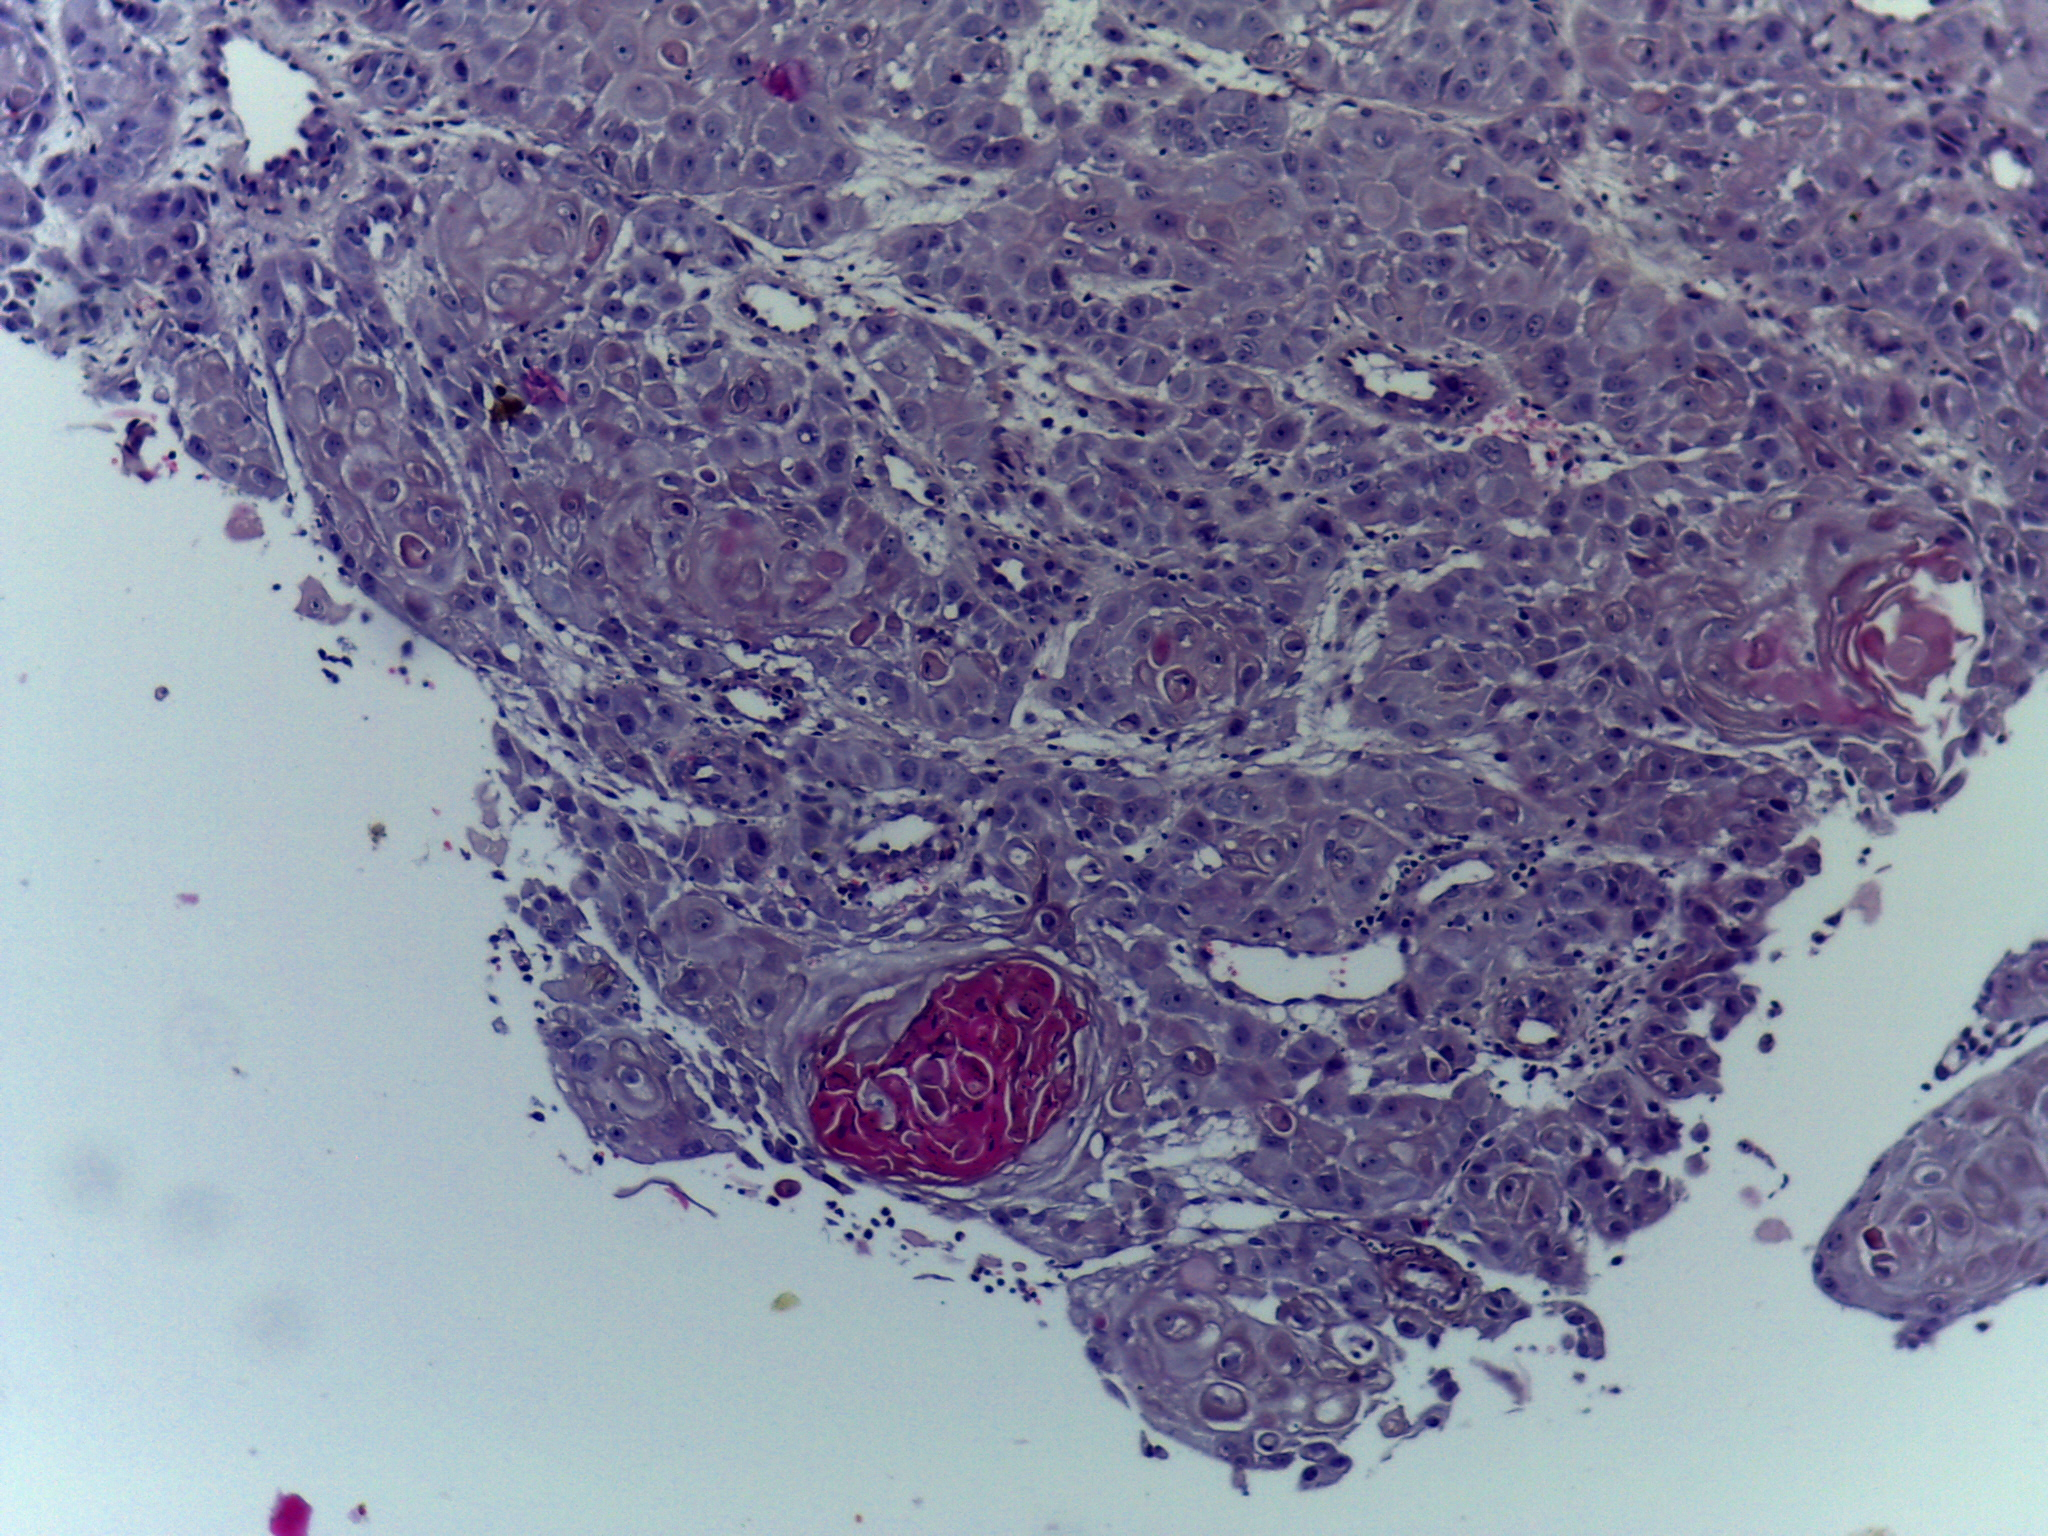
Diagnosis: OSCC